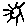
Label: sun